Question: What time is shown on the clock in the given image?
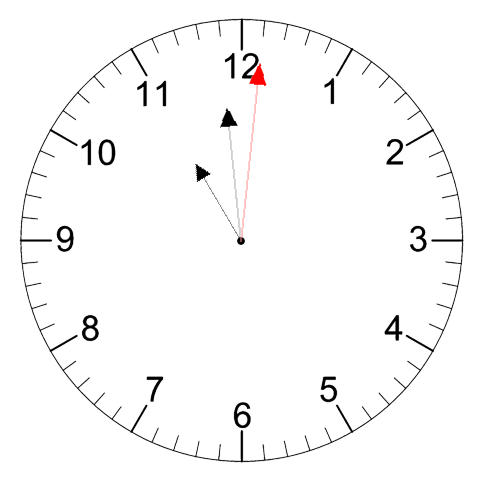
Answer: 10:59:01